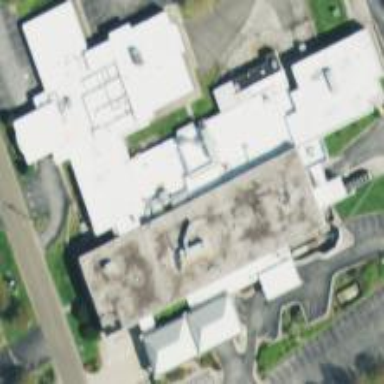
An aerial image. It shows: Hospital building.